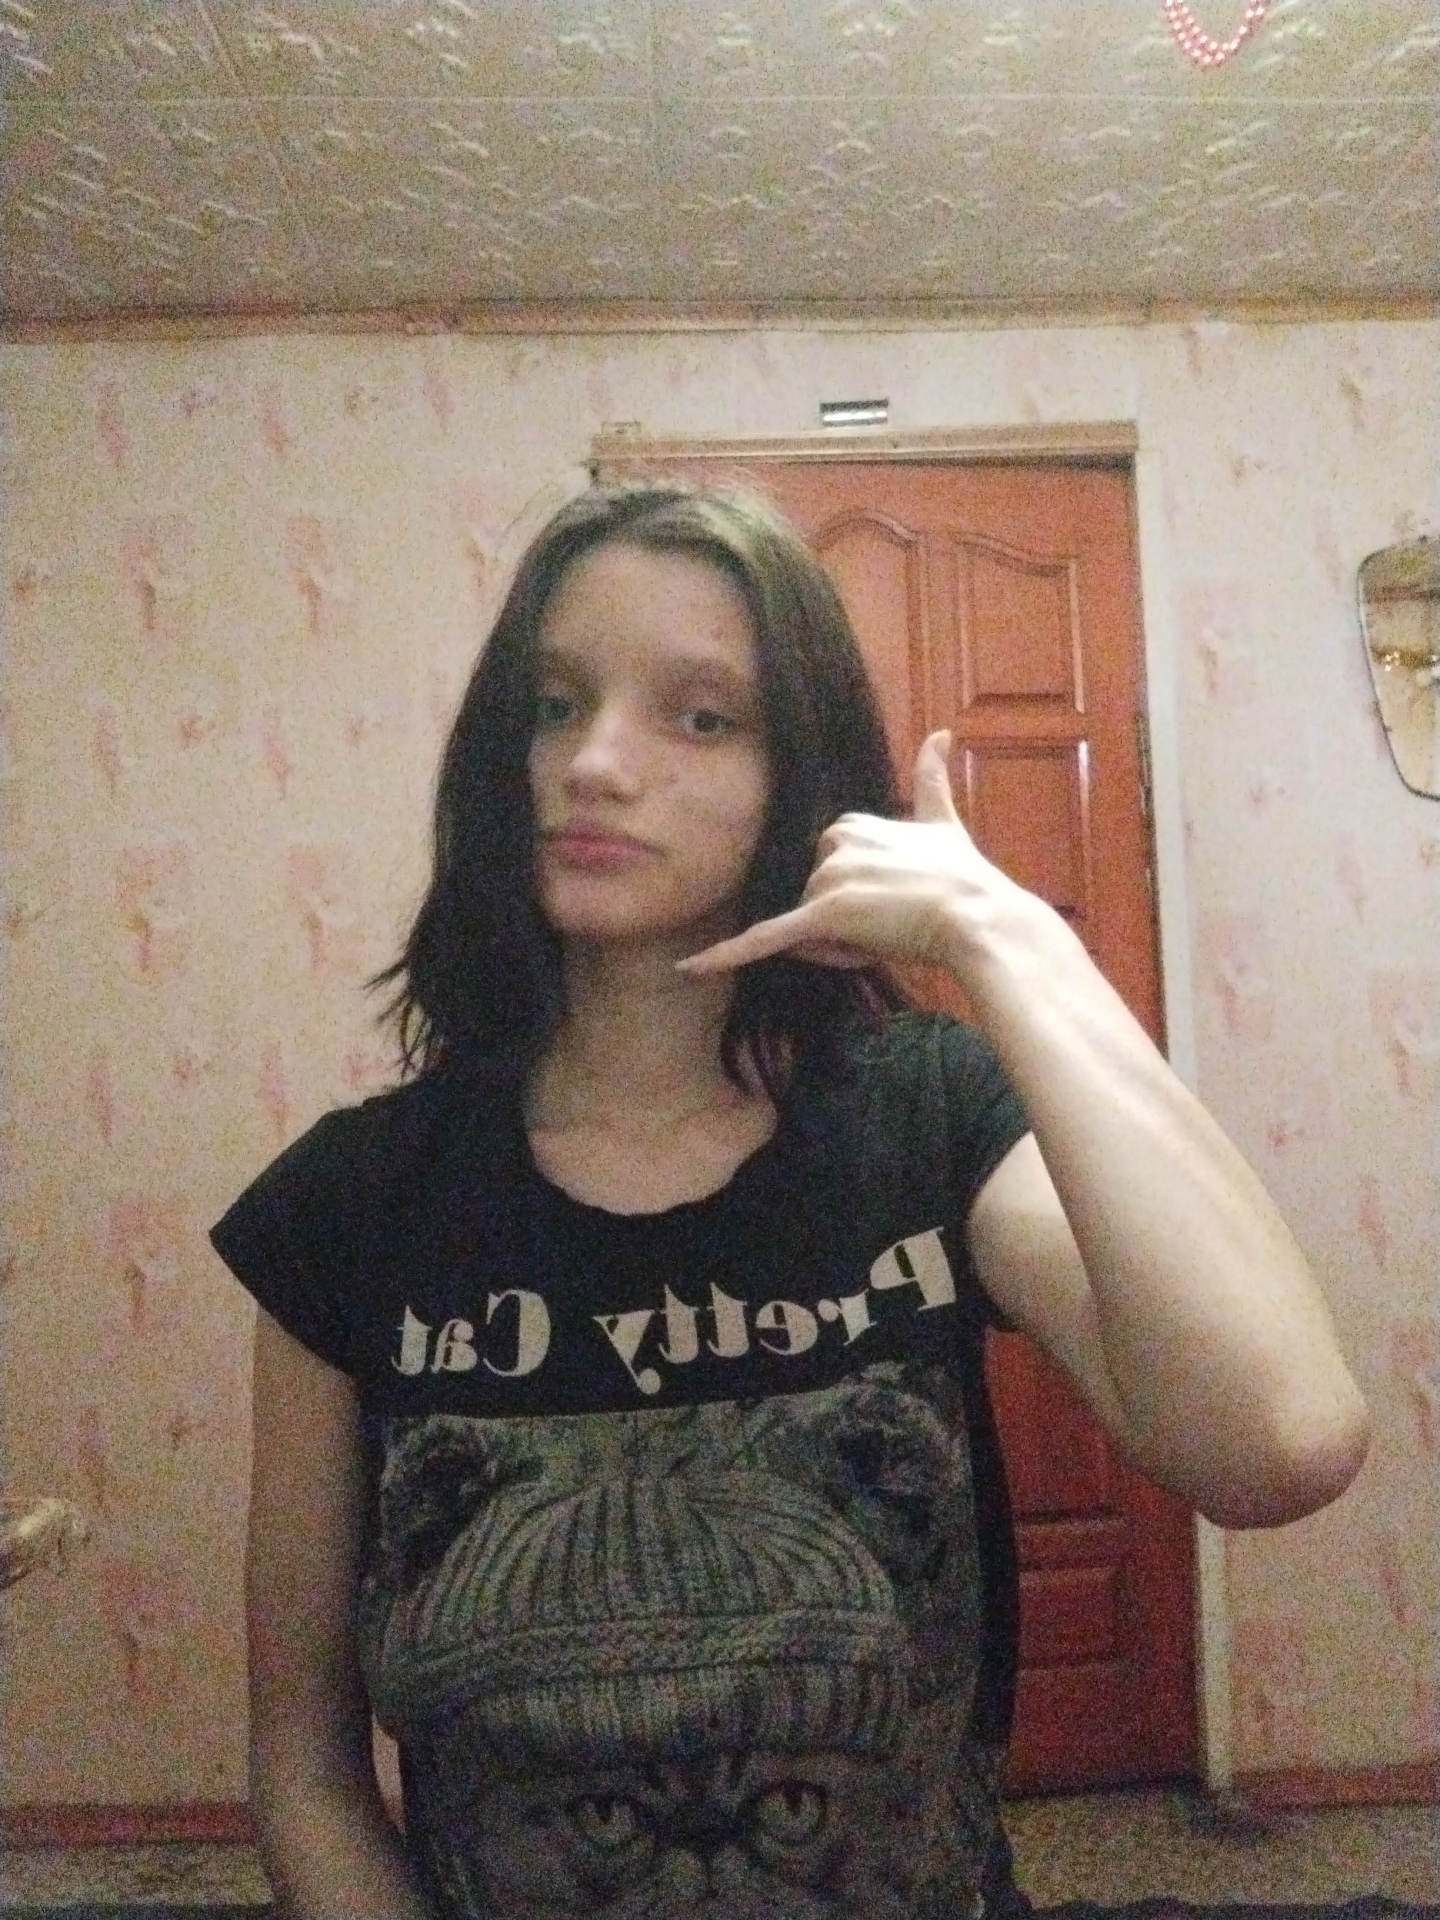
Label: noise